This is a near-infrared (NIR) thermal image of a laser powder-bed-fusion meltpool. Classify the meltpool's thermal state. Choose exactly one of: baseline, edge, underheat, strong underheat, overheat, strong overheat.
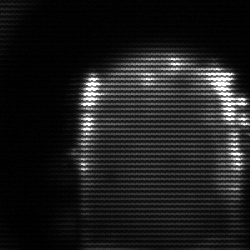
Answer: baseline